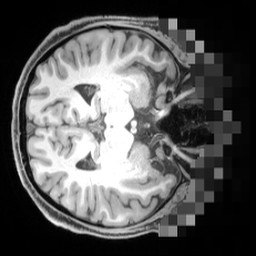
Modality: T1w
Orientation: axial
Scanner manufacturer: siemens
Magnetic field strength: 3 T
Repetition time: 2.55 s